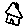
Label: house